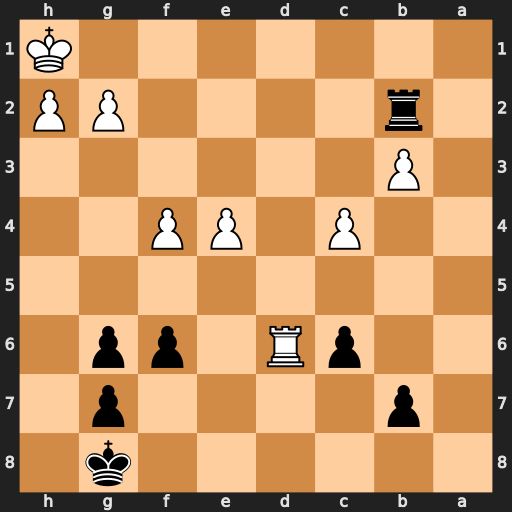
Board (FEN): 6k1/1p4p1/2pR1pp1/8/2P1PP2/1P6/1r4PP/7K
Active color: b
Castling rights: -
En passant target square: -
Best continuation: Rb1+ Rd1 Rxd1#